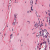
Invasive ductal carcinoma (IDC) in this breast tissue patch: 0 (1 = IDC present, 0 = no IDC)